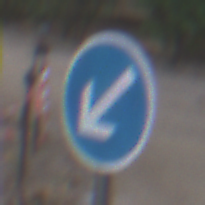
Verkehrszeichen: VorgeschriebeneVorbeifahrtLinks
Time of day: MorningAfternoon
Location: Outdoor (Suburban)
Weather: PartlyCloudy
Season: NotSpecified
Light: Natural